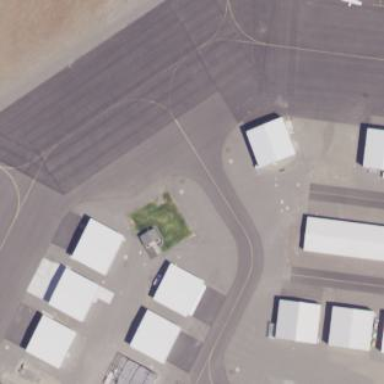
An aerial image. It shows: Apron at the airport.